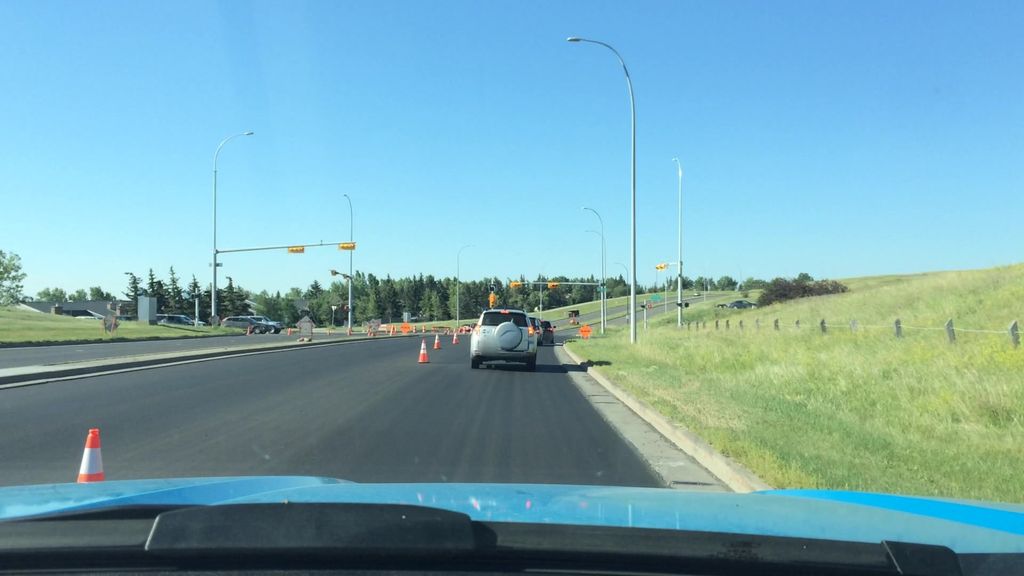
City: calgary